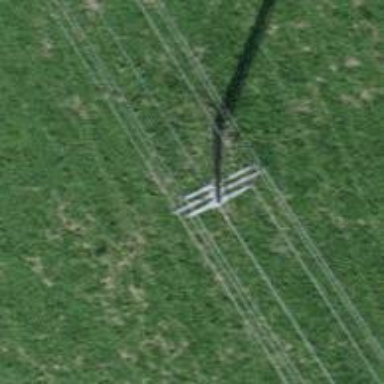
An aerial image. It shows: Concrete power pole.